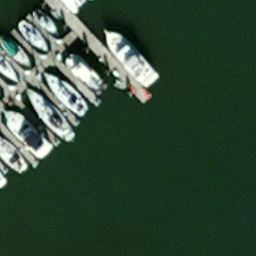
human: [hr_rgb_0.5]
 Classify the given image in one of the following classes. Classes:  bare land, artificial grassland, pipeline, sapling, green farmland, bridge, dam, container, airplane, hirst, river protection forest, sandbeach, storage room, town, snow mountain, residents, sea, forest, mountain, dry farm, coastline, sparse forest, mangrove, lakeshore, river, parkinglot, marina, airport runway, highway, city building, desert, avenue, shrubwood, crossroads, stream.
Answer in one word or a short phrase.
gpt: marina